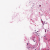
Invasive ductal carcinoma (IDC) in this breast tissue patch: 0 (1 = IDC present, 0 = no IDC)